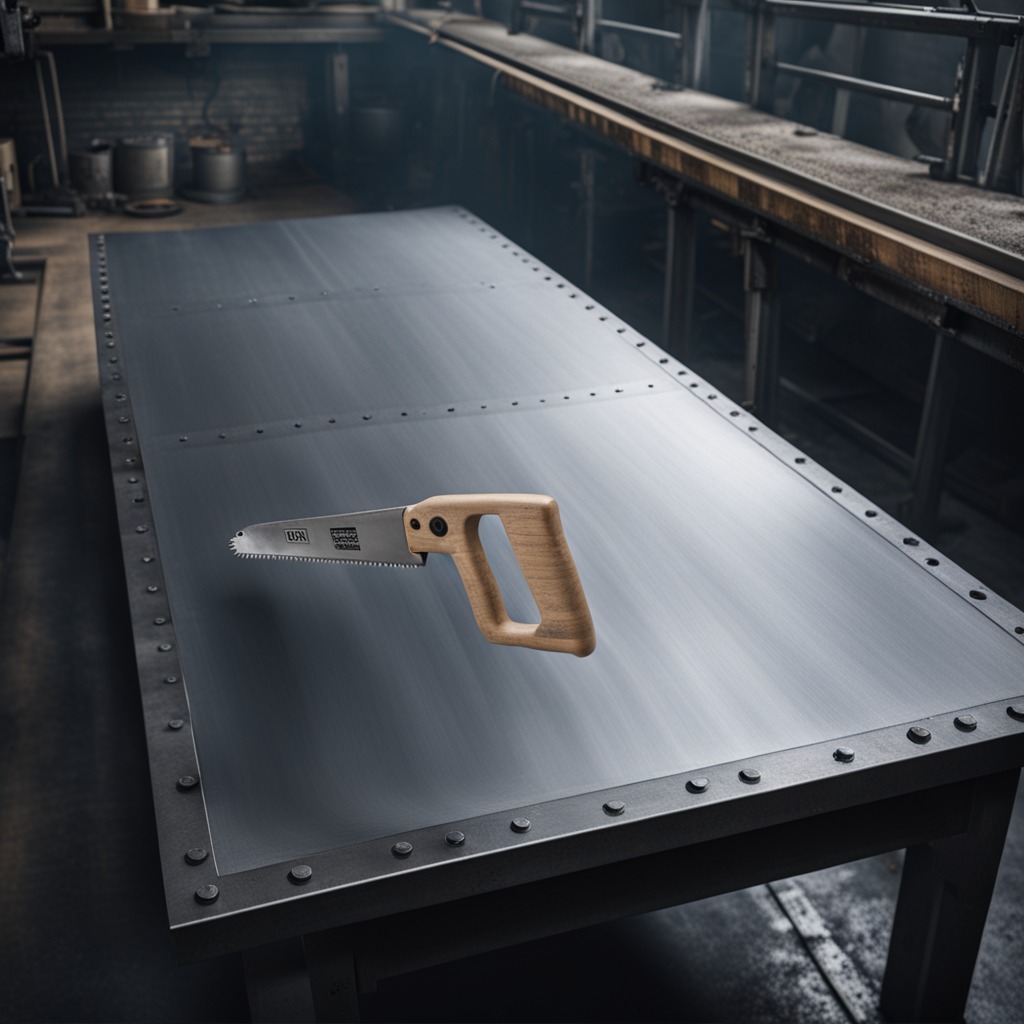
A metal saw is lying on the cold steel table in a mining workshop.